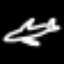
Label: airplane